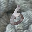
Label: 6